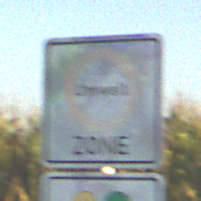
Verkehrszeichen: BeginnUmweltzone
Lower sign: FreistellungVomVerkehrsverbot2
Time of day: SunriseSunset
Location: Outdoor (RoadRail)
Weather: Clear
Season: NotSpecified
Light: Natural